九年级 · 立体几何学
(本题3分)(2018浙江温州・九年级期末)一根排水管的截面如图所示,已知水面宽$AB=40{~cm}$,水的最大深度为$8{~cm}$,则排水管的半径为cm.
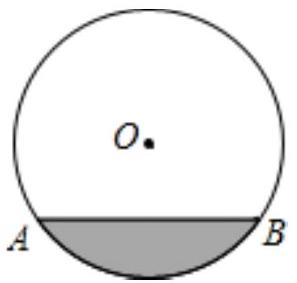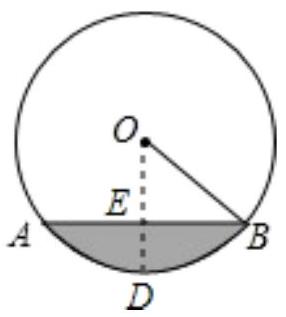
答案: 29
解析: 【分析】过点$O$作$ODperpAB$,交$AB$于点$E$,由垂径定理可得出$BE$的长,在$RttriangleOBE$中,根据勾股定理求出${OB}$的长.【详解】解:过点$O$作$ODperpAB$,交$AB$于点$E$,$because{AB}=40{~cm}$,$therefore{BE}=frac{1}{2}{AB}=frac{1}{2}times40=20{~cm}$,在Rt$triangle{OBE}$中,$because{OE}={OB}-8$,$therefore{OB}^{2}={OE}^{2}+{BE}^{2}$,即${OB}^{2}=20^{2}+({OB}-8)^{2}$,$therefore{OB}=29{~cm}$故答案为:29【点睛】本题考查垂径定理的应用,根据题意作出辅助线,构造出直角三角形是解题的关键.